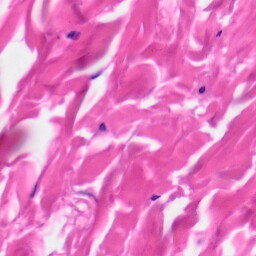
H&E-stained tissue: Skin